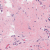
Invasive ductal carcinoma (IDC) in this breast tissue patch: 0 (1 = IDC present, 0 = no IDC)